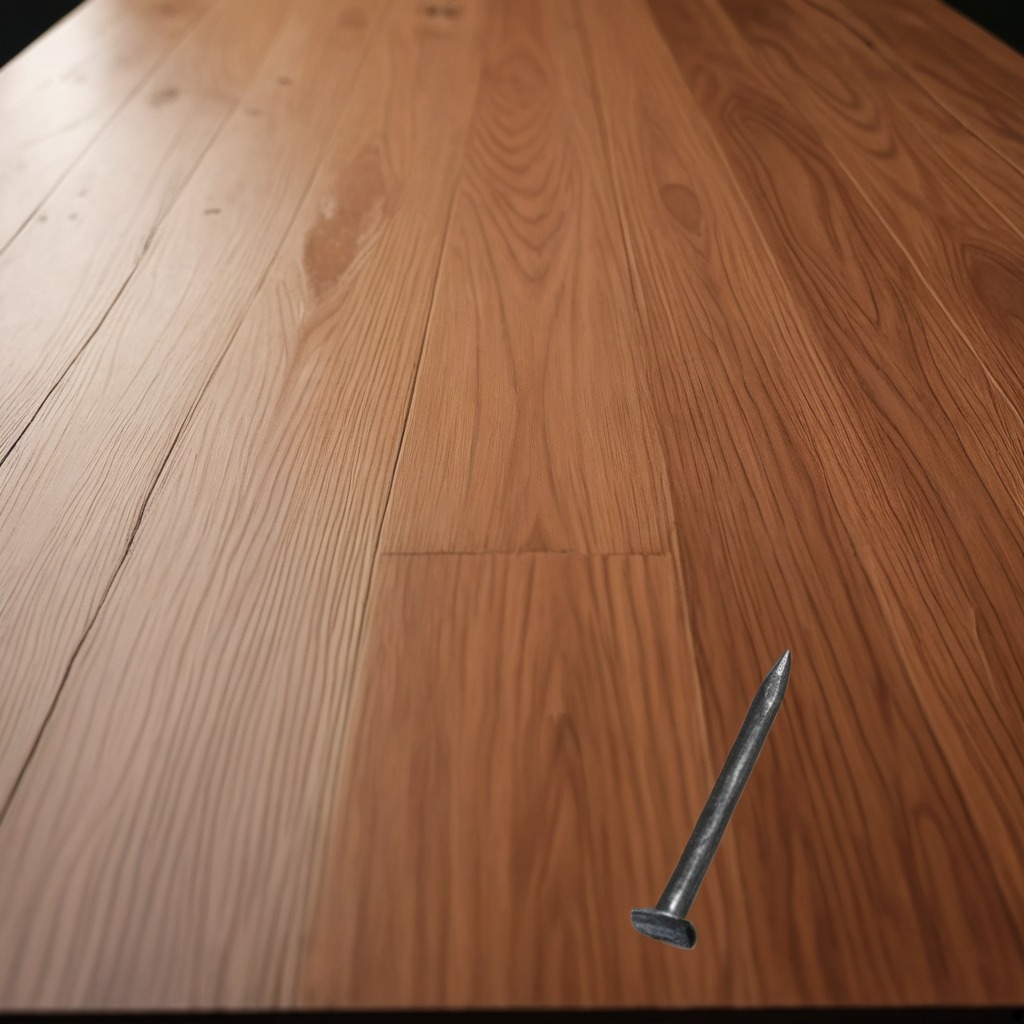
An iron nail is lying on a wooden table in a carpentry studio with rich wood textures and side lighting.